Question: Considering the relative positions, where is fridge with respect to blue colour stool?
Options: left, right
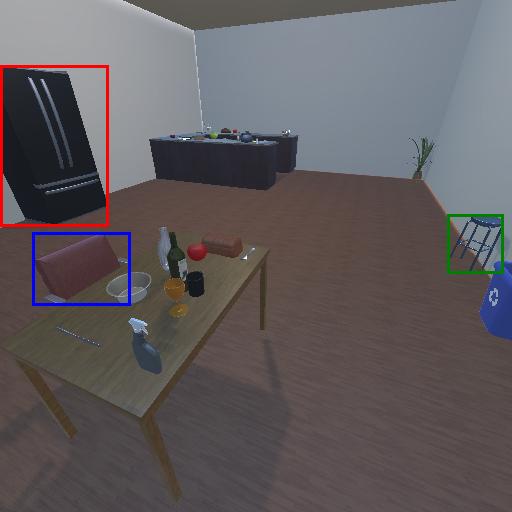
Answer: left